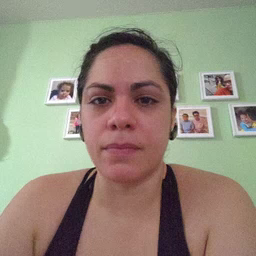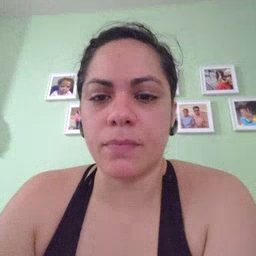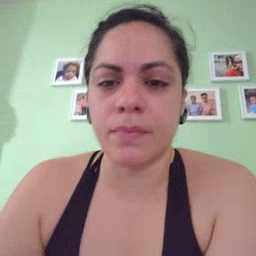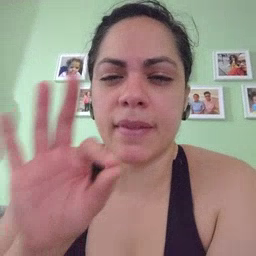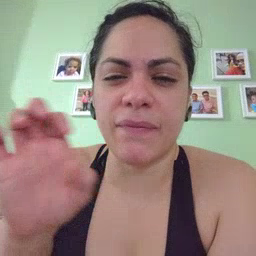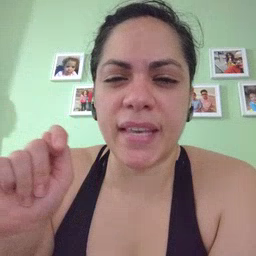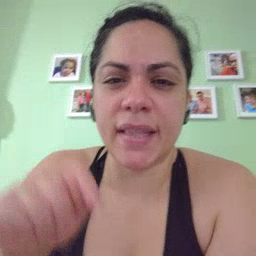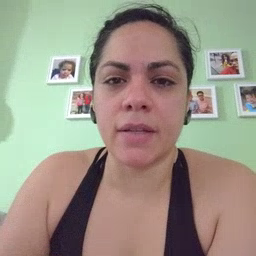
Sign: feet